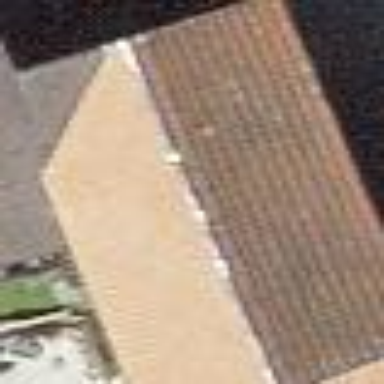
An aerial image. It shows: Garage building.